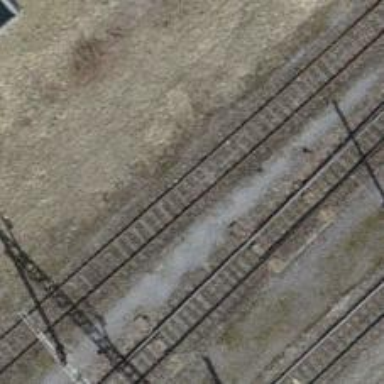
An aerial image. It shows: Single railway spur track.